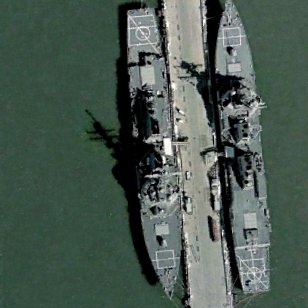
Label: destroyer